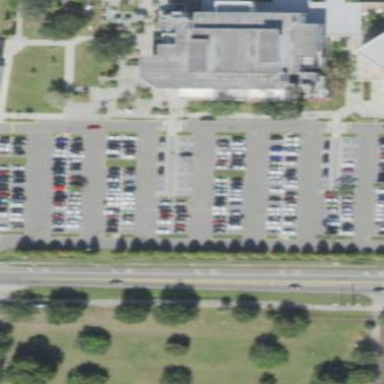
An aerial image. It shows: Parking area with asphalt surface. It is general parking space.